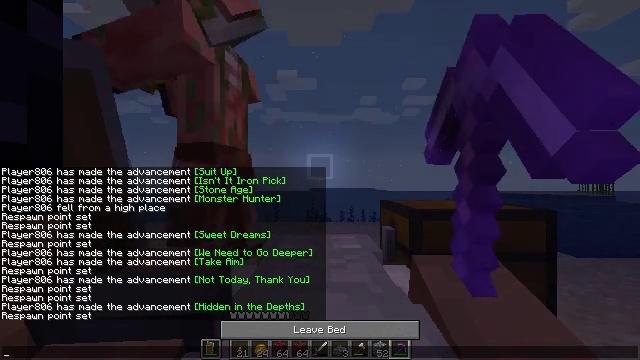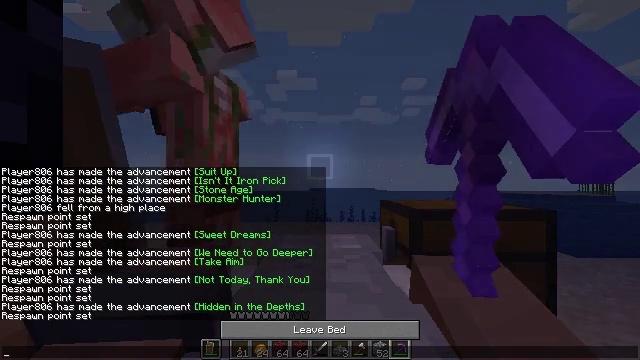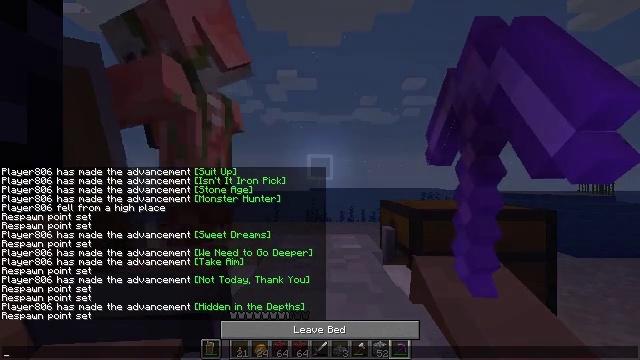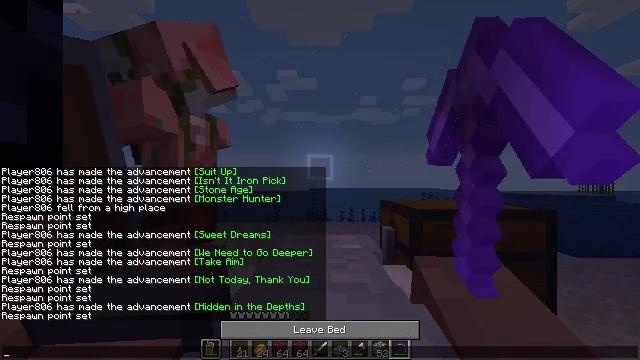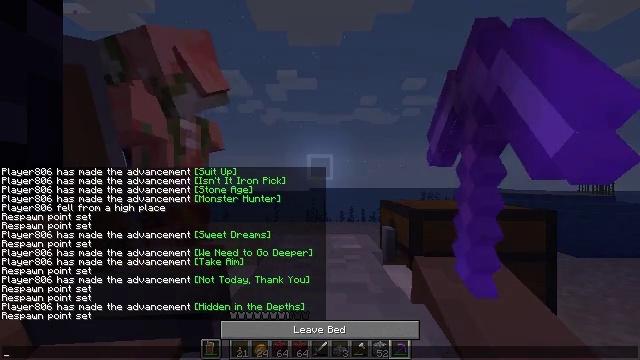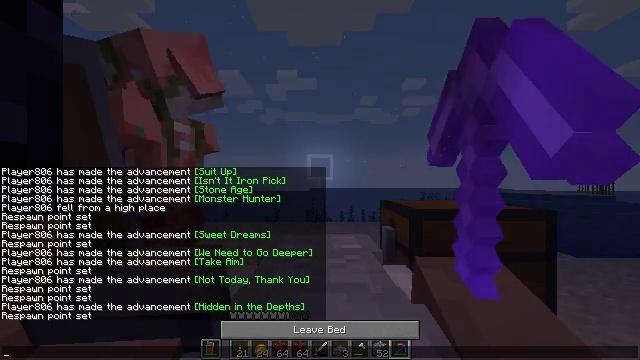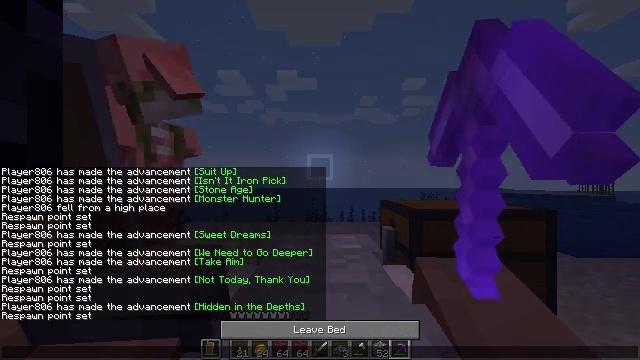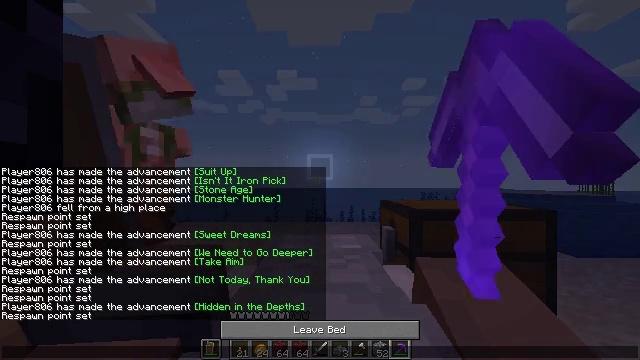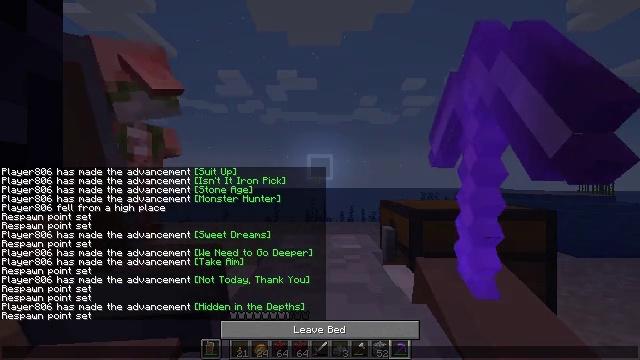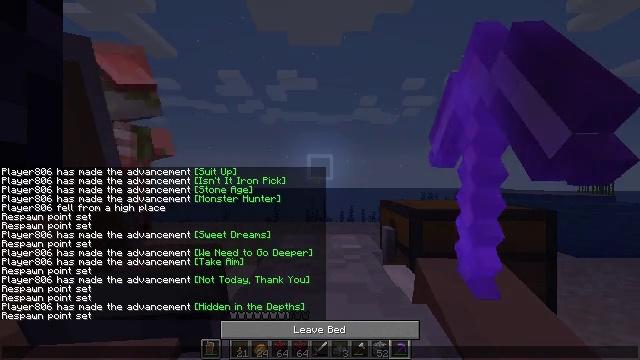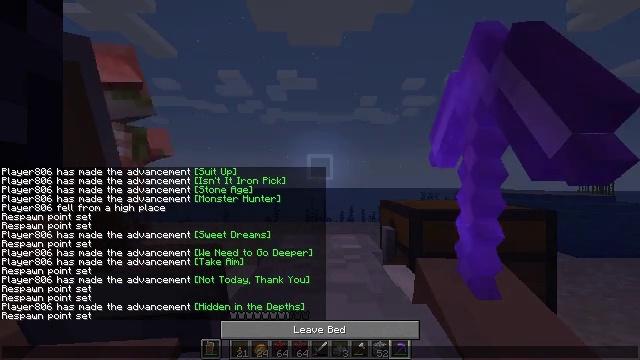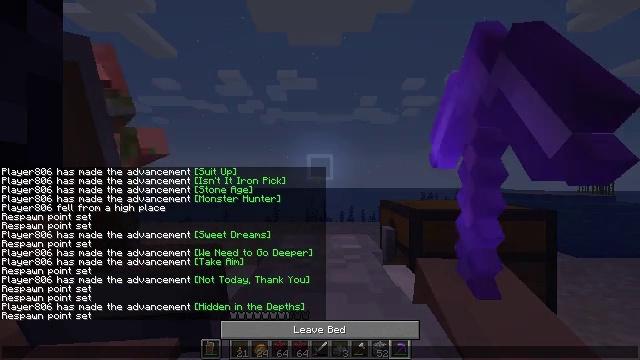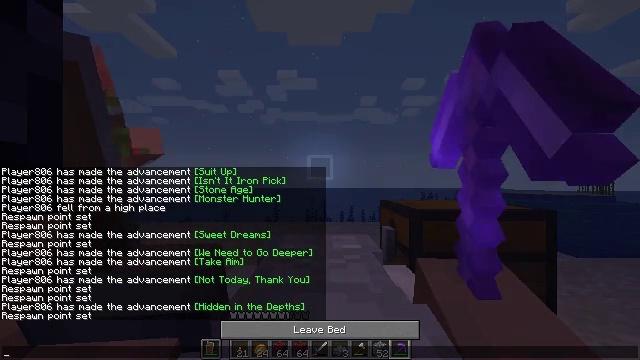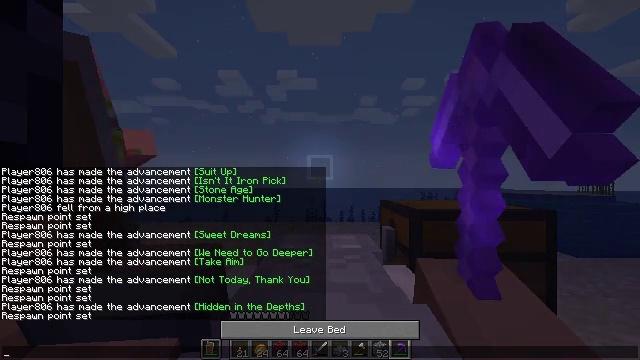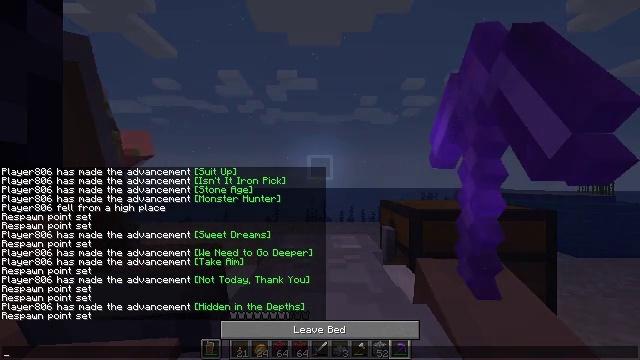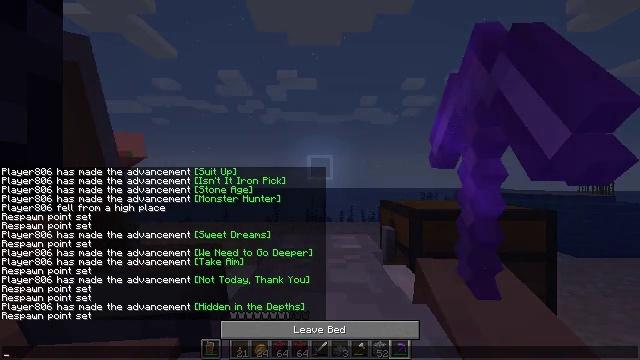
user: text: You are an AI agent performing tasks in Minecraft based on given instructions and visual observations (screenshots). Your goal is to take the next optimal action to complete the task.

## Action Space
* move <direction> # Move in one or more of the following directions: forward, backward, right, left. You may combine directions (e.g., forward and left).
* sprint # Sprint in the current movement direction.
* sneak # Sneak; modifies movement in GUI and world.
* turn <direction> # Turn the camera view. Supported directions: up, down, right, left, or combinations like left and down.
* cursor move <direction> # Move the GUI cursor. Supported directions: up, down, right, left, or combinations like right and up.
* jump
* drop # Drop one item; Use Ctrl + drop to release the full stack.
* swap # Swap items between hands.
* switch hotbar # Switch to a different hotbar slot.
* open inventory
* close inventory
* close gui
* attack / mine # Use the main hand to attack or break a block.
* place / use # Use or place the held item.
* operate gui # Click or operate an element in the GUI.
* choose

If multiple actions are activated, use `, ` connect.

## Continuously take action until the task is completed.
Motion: motion action
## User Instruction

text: craft item air
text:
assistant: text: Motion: no_op
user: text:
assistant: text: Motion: no_op
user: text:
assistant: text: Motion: no_op
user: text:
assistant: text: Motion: no_op
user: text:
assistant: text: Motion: no_op
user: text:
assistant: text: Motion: no_op
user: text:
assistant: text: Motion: no_op
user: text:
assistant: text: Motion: no_op
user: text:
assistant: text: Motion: no_op
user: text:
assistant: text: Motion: no_op
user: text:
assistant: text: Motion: no_op
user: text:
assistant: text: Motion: no_op
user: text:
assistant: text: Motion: no_op
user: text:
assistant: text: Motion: no_op
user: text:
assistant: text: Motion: no_op
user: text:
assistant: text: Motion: no_op
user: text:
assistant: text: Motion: no_op
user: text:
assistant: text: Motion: no_op
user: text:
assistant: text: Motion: no_op
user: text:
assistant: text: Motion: no_op
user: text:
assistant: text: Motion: no_op
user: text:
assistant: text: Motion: no_op
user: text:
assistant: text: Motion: no_op
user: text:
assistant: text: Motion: no_op
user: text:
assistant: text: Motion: no_op
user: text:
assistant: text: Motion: no_op
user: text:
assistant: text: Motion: no_op
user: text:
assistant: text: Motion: no_op
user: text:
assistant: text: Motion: no_op
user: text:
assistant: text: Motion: no_op